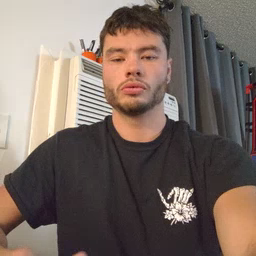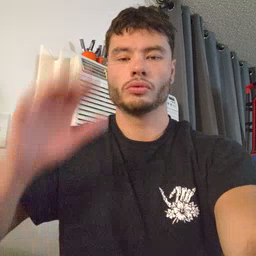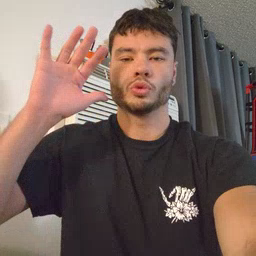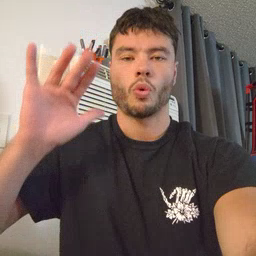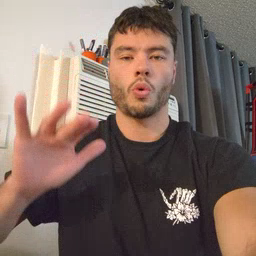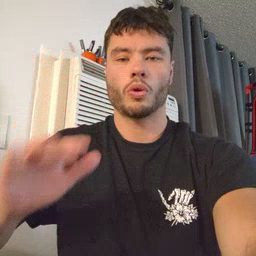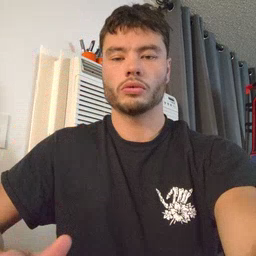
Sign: snow